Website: walmart
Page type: receipt
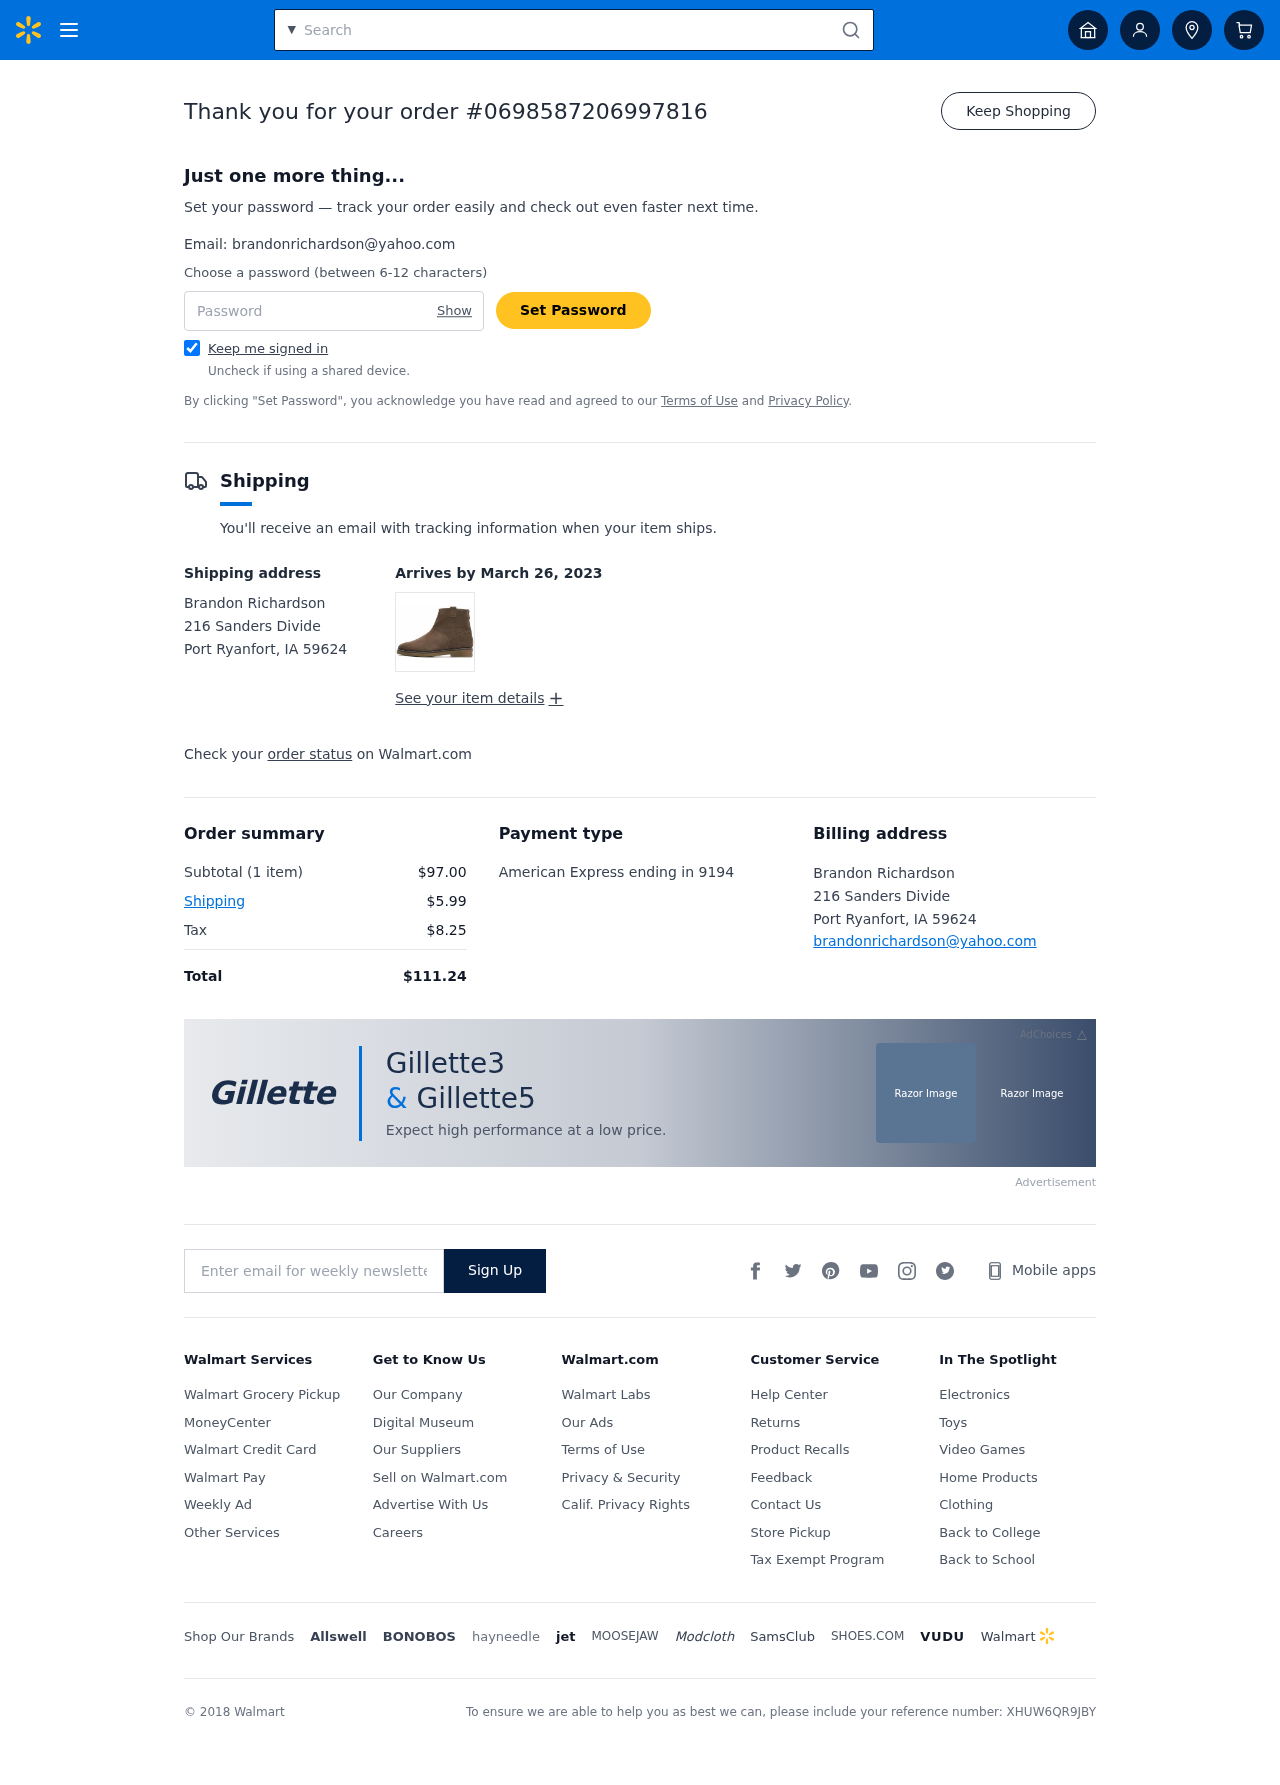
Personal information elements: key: PII_CARD_LAST4
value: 9194
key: PII_CARD_TYPE
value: American Express
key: PII_CITY_STATE_ZIP
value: Port Ryanfort, IA 59624
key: PII_EMAIL
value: brandonrichardson@yahoo.com
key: PII_FULLNAME
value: Brandon Richardson
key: PII_STREET
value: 216 Sanders Divide
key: PII_FULLNAME2
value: Brandon Richardson
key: PII_STREET2
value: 216 Sanders Divide
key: PII_CITY_STATE_ZIP2
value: Port Ryanfort, IA 59624
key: PII_EMAIL2
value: brandonrichardson@yahoo.com
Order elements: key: ORDER_ID
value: #0698587206997816
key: ORDER_DELIVERY_DATE
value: March 26, 2023
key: ORDER_NUM_ITEMS
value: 1 item
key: ORDER_SUBTOTAL
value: $97.00
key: ORDER_SHIPPING_COST
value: $5.99
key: ORDER_TAX
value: $8.25
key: ORDER_TOTAL
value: $111.24
Search elements: key: HEADER_SEARCH
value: Search